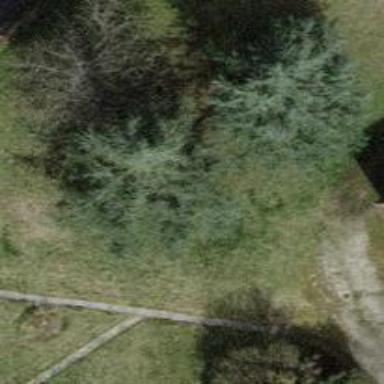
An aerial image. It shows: Evergreen needle-leaved tree.